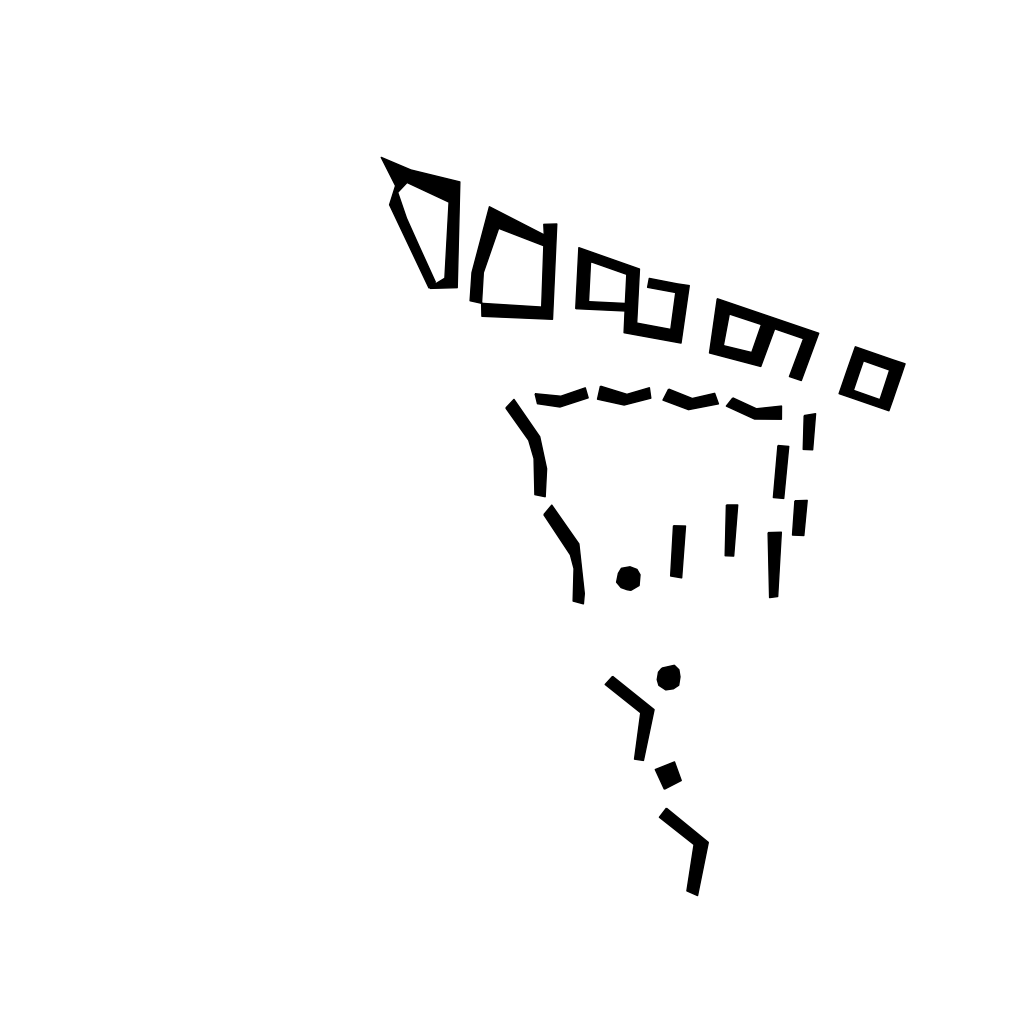
Tags: overhead vector_map, industrial, recreation, residential, special, modern, high_rise, density_1, Building, 1.0 km²